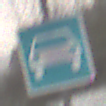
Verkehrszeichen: Kraftfahrstrasse
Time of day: Midday
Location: Outdoor (Nature)
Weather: Overcast
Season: Winter
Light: Natural